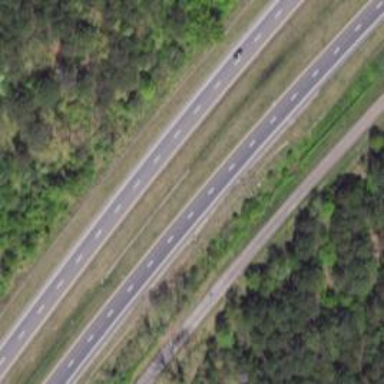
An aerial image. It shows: Motorway.